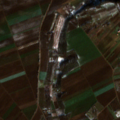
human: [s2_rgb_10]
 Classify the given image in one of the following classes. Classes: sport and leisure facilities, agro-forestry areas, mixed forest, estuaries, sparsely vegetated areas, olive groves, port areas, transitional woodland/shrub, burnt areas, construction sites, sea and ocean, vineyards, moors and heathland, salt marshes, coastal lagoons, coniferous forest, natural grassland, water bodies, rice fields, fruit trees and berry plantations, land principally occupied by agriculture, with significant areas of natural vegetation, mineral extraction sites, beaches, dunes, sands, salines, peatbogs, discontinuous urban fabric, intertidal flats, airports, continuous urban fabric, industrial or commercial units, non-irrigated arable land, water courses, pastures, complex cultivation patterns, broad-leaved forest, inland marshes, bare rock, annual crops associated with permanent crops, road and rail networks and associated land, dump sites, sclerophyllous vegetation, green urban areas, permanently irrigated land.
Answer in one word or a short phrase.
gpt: non-irrigated arable land, complex cultivation patterns, land principally occupied by agriculture, with significant areas of natural vegetation, broad-leaved forest